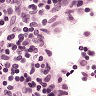
Metastatic tissue present: no